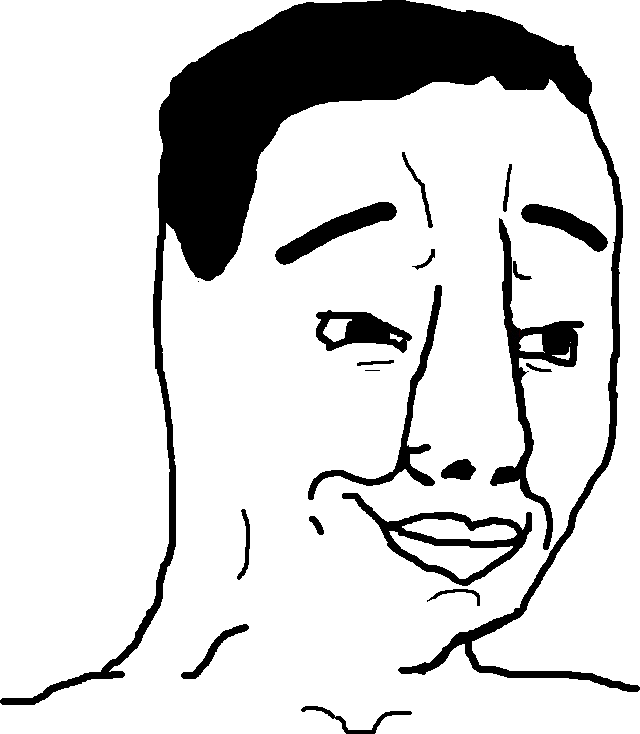
Label: 5_Poljak